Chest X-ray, PA view. Patient: 42 years old, sex M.
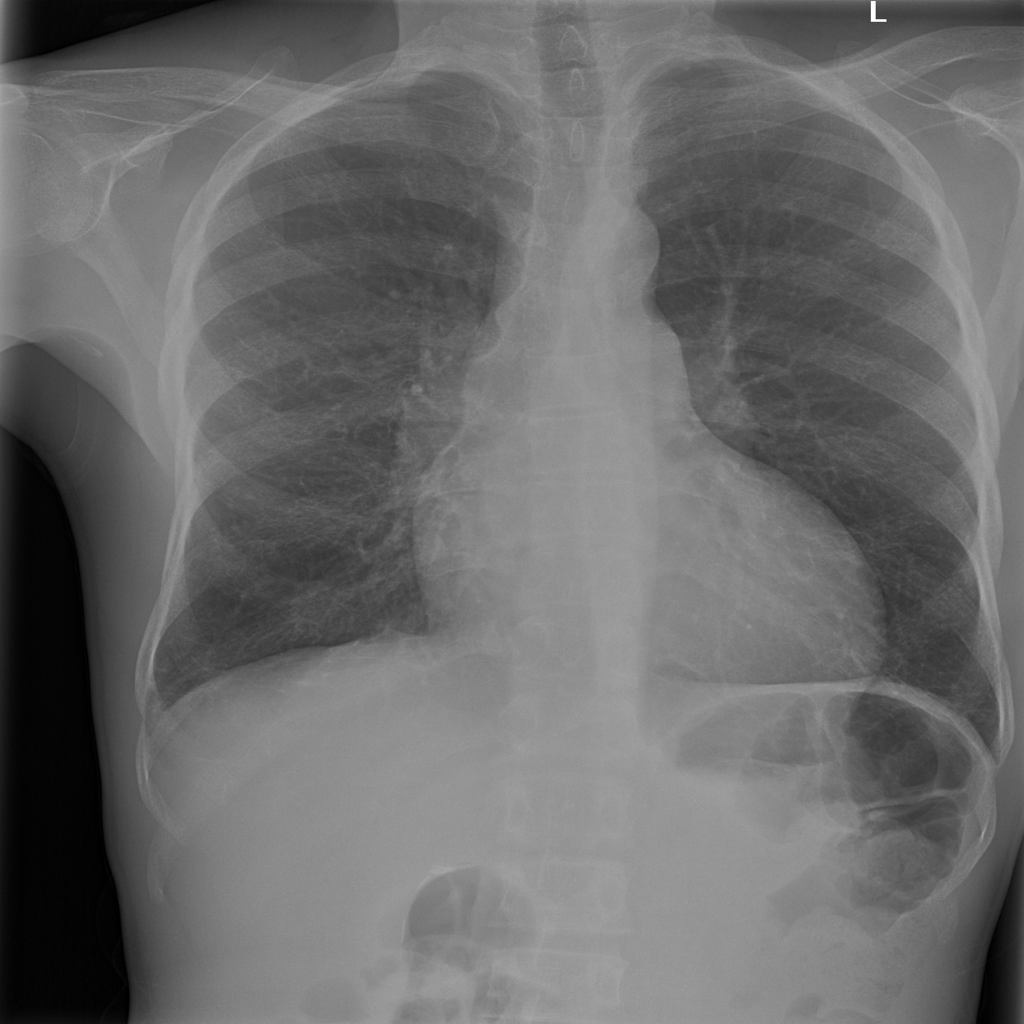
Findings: No Finding